Question: i have a dataframe with the equiptment codes of certain trucks, this is a similar list o list of the cells
'''
x = [[A0B,A1C,A1Z,A2E,A5C,B1B,B1F,B1H,B2A],
[A0A,A0B,A1C,A1Z,A2I,A5L,B1B,B1F,B1H,B2A,B2X,B3H,B4L,B5E,B5J,C0G,C1W,C5B,C5D],
[A0B,A1C,A1Z,A2E,A5C,B1B,B1F,B1H,B2A,B2X,B4L,B5C,B5I,C0A,C1J,C5B,C5D,C6C,C6J,C6Q]]
'''
i want to extract all the values with match with "B" for example ("B1B,B1F,B1H");("B1B,B1F,B1H,B2A,B2X,B3H")("B1B,B1F,B1H,B2A,B2X,B4L,B5C,B5I") i try this code but every row each line has a different length
sublista = ['B1B','B1F','B1H','B2A','B2X','B4L','B5C','B5I']
'''
df3 = pd.DataFrame(columns=['FIN', 'Equipmentcodes', 'AQUATARDER', 'CAJA'])
for elemento in sublista:
df_aux=(df2[df2['Equipmentcodes'].str.contains(elemento, case=False)])
df_aux['CAJA'] = elemento
df3 = df3.append(df_aux, ignore_index=True)
'''

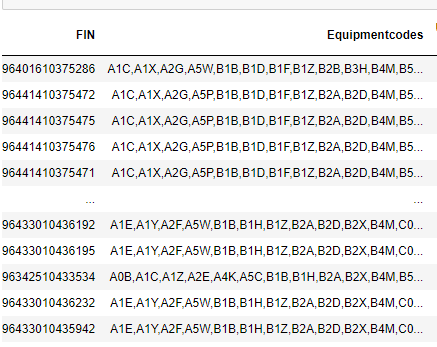
Answer: Assuming your column contains strings, you could use a regex:
'''
df['selected'] = (df['code']
.str.extractall(r'(B[^,]*)')[0]
.groupby(level=0).apply(','.join)
)
'''
example input:
'''
x = ['A0B,A1C,A1Z,A2E,A5C,B1B,B1F,B1H,B2A',
'A0A,A0B,A1C,A1Z,A2I,A5L,B1B,B1F,B1H,B2A,B2X,B3H,B4L,B5E,B5J,C0G,C1W,C5B,C5D',
'A0B,A1C,A1Z,A2E,A5C,B1B,B1F,B1H,B2A,B2X,B4L,B5C,B5I,C0A,C1J,C5B,C5D,C6C,C6J,C6Q']
df = pd.DataFrame({'code': x})
'''
output:
'''
selected code
0 B1B,B1F,B1H,B2A A0B,A1C,A1Z,A2E,A5C,B1B,B1F,B1H,B2A
1 B1B,B1F,B1H,B2A,B2X,B3H,B4L,B5E,B5J A0A,A0B,A1C,A1Z,A2I,A5L,B1B,B1F,B1H,B2A,B2X,B3H,B4L,B5E,B5J,C0G,C1W,C5B,C5D
2 B1B,B1F,B1H,B2A,B2X,B4L,B5C,B5I A0B,A1C,A1Z,A2E,A5C,B1B,B1F,B1H,B2A,B2X,B4L,B5C,B5I,C0A,C1J,C5B,C5D,C6C,C6J,C6Q
'''